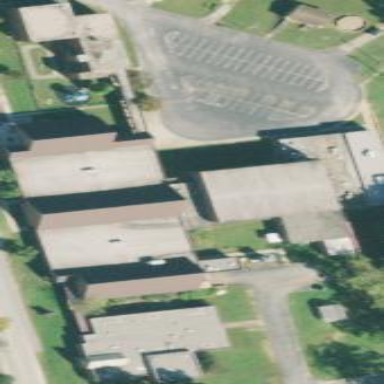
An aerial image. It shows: School building.